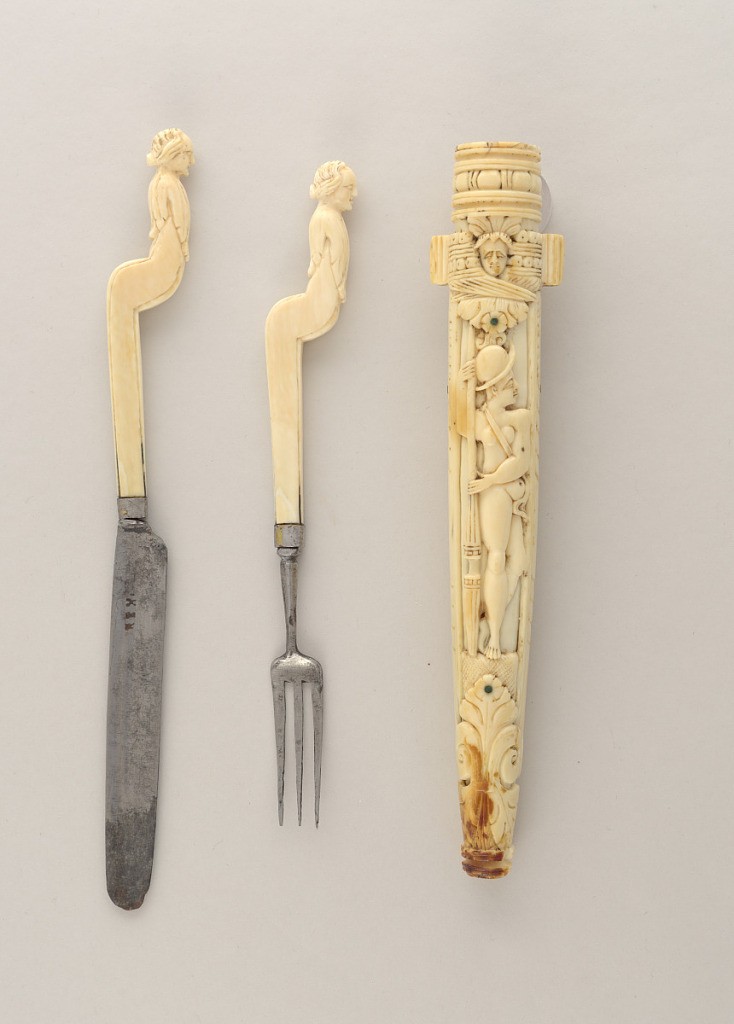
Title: Case
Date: early 17th century
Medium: ivory, steel
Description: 1985-103-149-a: Elaborately carved ivory sheath for two implements...;     1985-103-149-b: Straight sided blade with round top, square plain ...;     1985-103-149-c: Fork has three curved tines, curved shoulders. Pla...